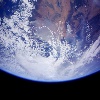
Label: cloud